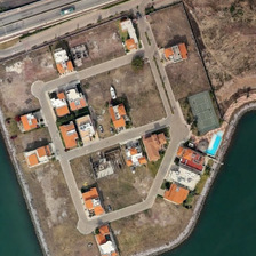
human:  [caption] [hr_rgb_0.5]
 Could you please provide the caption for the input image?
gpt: The sea around the resort

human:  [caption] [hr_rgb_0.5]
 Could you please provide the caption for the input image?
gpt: The resort is surrounded by the sea.

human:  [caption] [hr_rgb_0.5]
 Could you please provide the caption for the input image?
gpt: The resort is surrounded by the sea.

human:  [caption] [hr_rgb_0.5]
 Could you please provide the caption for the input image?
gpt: The resort is surrounded by the sea.

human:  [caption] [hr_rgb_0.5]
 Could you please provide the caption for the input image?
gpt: The resort is surrounded by the sea.